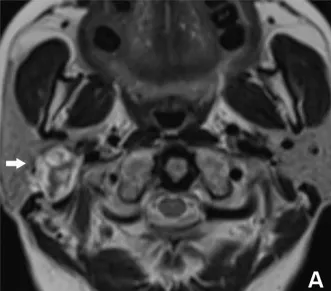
MRI findings for Case 1. (A) T2WI showed that the lesion was located in the deep lobe of the parotid gland, with a round shape and mixed long T2WI signals. There were multiple short T2WI signals on the interior, and short T2WI signal rings, which were locally discontinuous, were seen at the edge of the lesion.
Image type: radiology (mri)